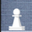
Piece: wP